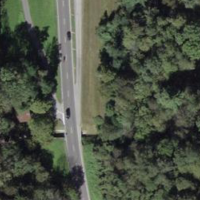
EUNIS habitat code: 57
Species observed at this site:
Juglans regia